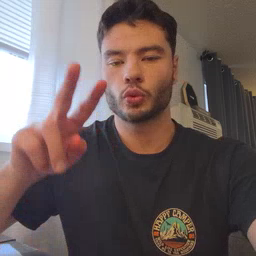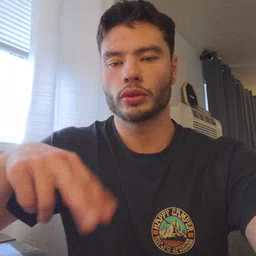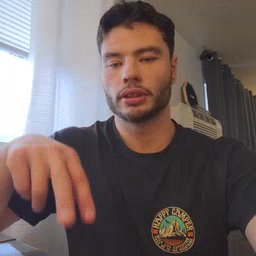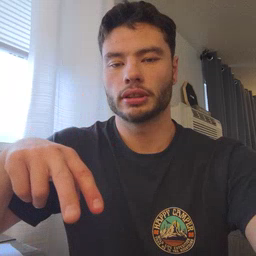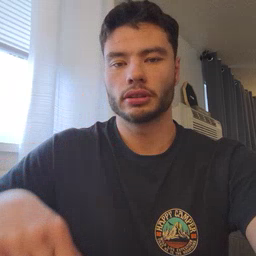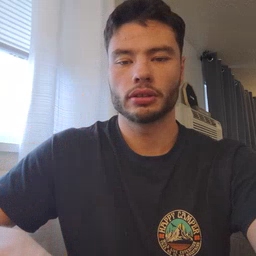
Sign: read